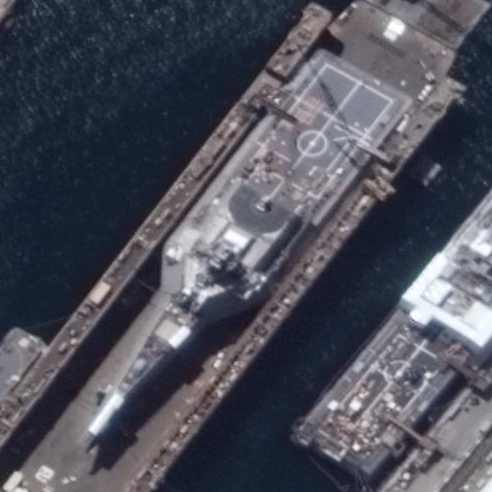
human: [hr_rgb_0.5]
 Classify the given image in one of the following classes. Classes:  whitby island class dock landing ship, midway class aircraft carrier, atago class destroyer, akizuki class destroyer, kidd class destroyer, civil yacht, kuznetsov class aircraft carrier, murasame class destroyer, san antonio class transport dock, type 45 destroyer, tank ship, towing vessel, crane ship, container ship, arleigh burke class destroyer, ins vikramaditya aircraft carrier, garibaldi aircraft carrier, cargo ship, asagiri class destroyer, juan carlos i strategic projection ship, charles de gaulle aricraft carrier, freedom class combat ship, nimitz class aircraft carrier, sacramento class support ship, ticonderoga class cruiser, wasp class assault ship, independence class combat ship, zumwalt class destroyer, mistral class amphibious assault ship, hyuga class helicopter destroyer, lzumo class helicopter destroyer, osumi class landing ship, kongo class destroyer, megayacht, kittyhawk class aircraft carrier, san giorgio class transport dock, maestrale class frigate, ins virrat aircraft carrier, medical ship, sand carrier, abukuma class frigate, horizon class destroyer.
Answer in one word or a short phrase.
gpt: Independence class combat ship